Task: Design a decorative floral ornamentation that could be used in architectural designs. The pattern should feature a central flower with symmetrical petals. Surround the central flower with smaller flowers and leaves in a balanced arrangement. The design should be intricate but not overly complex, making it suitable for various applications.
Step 722:
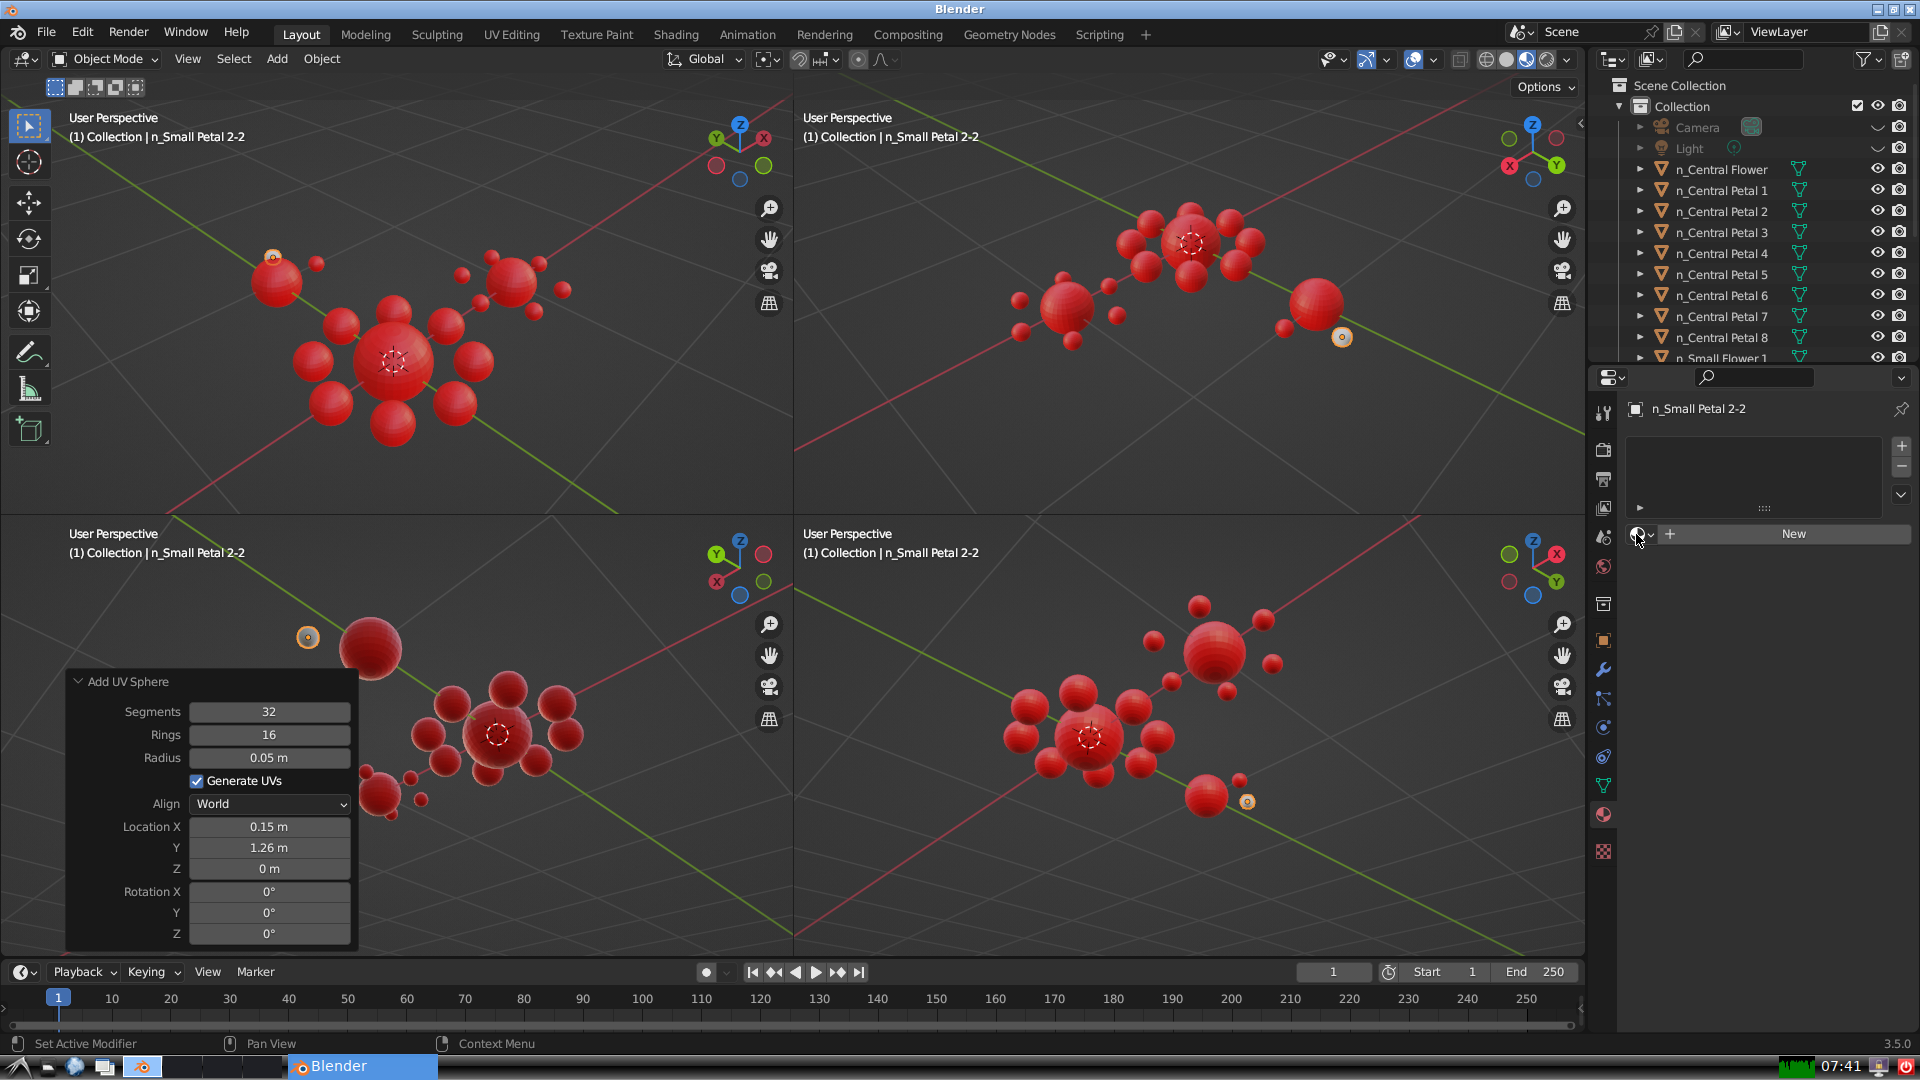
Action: click: no